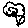
Label: flower